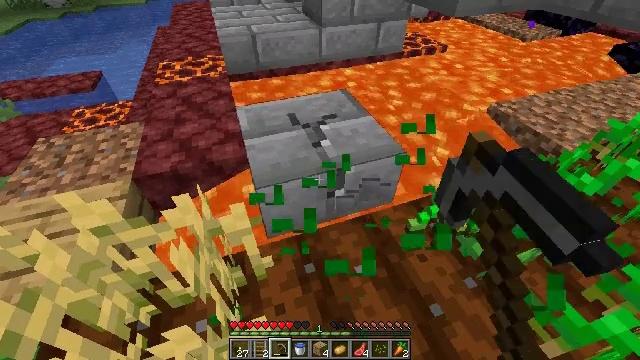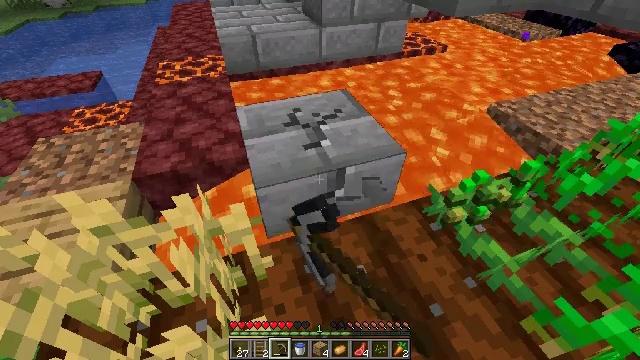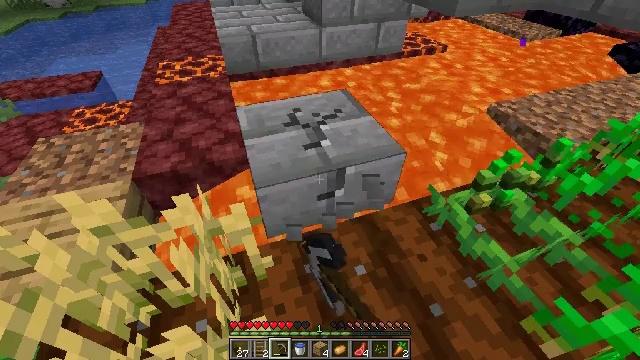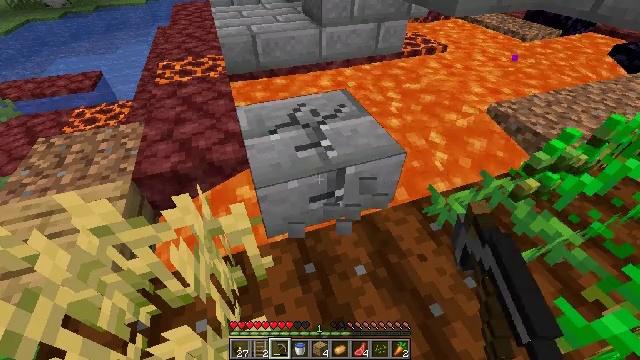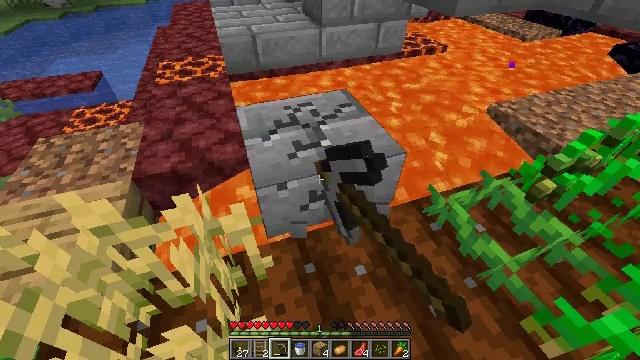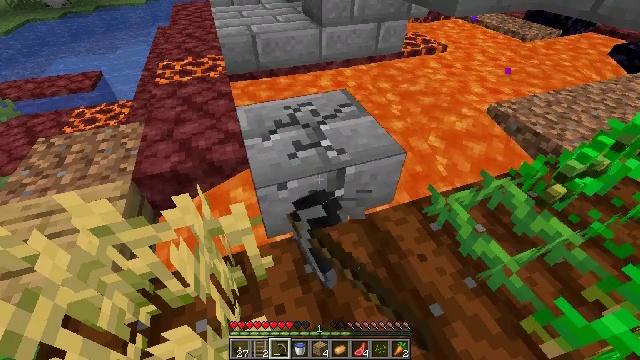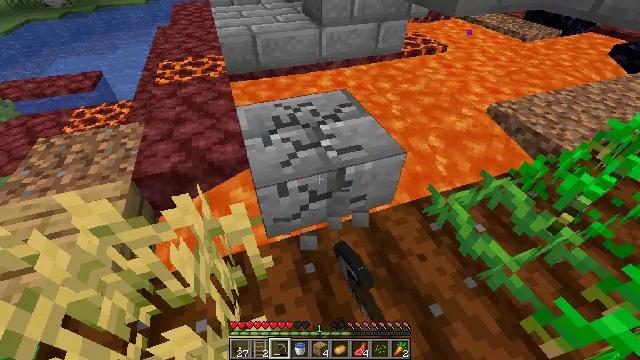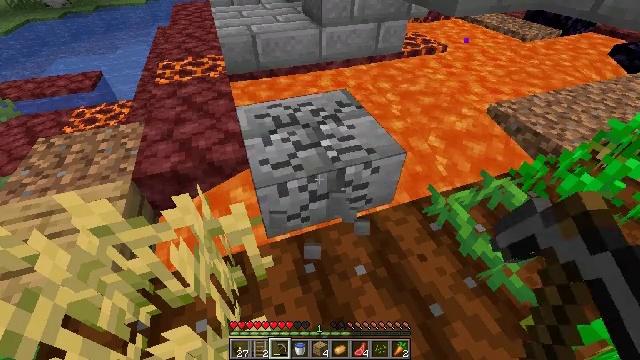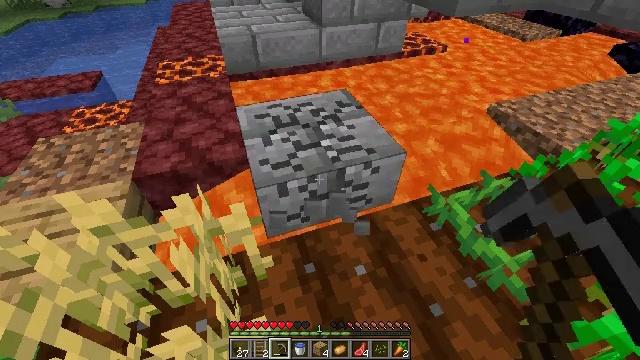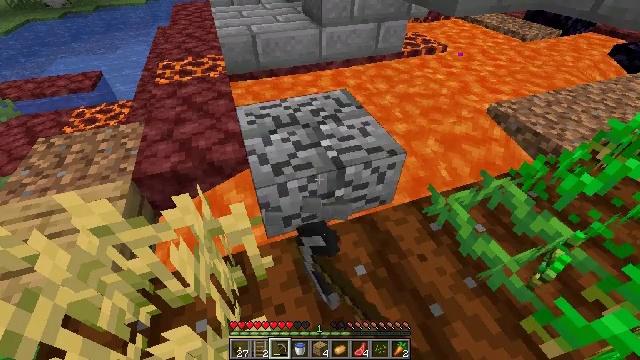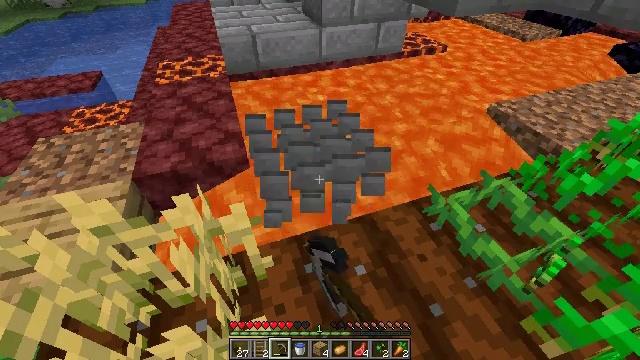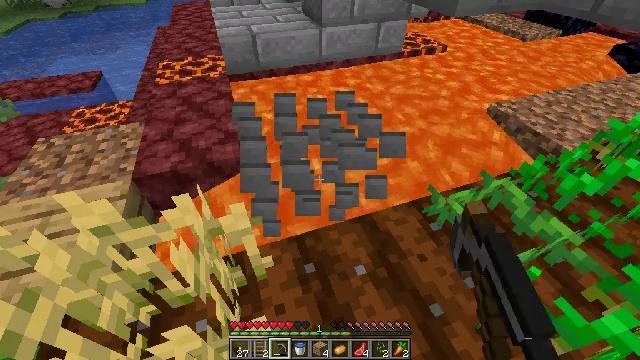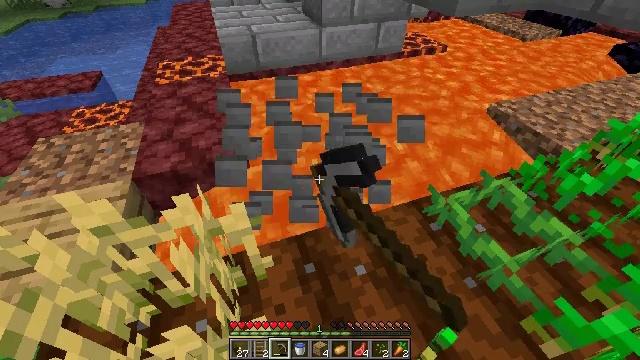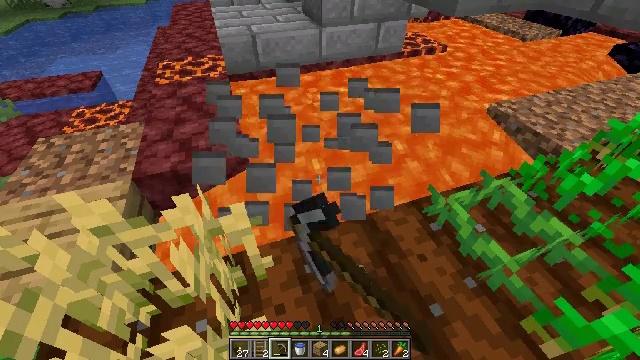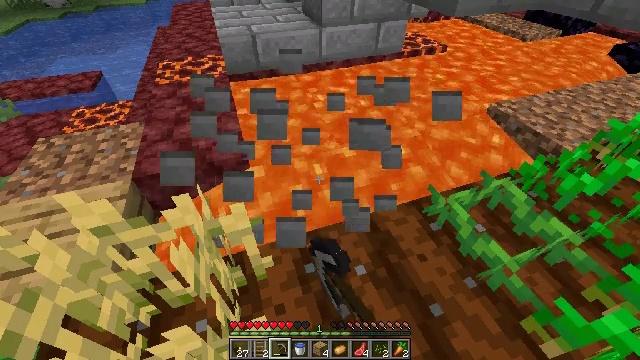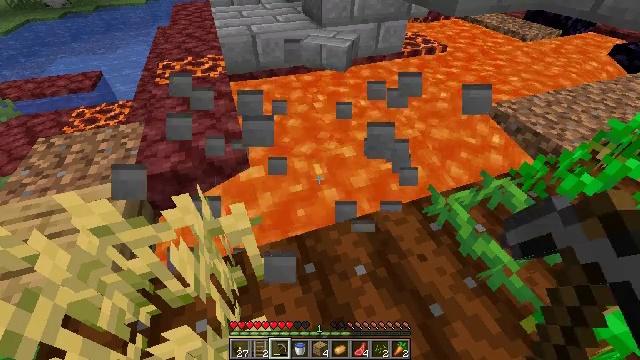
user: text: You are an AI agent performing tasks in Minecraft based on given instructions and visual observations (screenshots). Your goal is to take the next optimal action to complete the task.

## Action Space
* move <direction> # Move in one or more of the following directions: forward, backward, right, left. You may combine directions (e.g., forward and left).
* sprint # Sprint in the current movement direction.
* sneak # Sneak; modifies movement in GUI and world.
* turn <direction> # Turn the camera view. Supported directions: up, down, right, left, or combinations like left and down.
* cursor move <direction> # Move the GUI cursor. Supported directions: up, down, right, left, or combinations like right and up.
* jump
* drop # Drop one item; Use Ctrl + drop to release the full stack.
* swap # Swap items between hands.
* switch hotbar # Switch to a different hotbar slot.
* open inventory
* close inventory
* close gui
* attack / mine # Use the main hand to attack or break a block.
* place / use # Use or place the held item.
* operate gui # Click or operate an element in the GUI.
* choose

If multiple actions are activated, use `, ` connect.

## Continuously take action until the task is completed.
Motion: motion action
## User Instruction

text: Remove the stone brick slab from a structure.
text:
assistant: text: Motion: attack / mine
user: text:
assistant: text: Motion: attack / mine
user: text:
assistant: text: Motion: attack / mine
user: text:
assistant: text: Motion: attack / mine
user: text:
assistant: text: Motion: attack / mine
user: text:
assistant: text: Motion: attack / mine
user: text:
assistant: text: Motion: attack / mine
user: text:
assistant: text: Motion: attack / mine
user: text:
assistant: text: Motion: attack / mine
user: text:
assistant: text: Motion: attack / mine
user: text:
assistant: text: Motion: attack / mine
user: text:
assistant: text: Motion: attack / mine
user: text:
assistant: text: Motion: attack / mine
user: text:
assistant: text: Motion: attack / mine
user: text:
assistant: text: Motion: attack / mine
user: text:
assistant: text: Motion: attack / mine